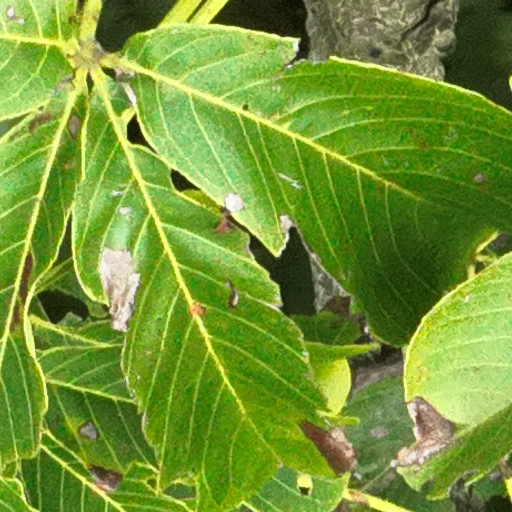
Species: Ceiba pentandra
GBIF accepted scientific name: Ceiba pentandra
Crown area (m\u00b2): 151.014